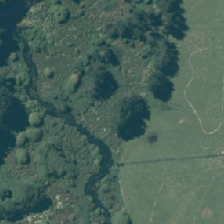
Land cover: deciduous_hardwood